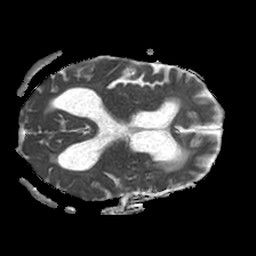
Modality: ADC
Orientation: axial
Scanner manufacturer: philips
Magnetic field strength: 1.5 T
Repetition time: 3.393 s
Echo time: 0.06922 s